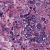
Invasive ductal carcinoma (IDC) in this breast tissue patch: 1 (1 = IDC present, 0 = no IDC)